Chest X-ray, PA view. Patient: 40 years old, sex F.
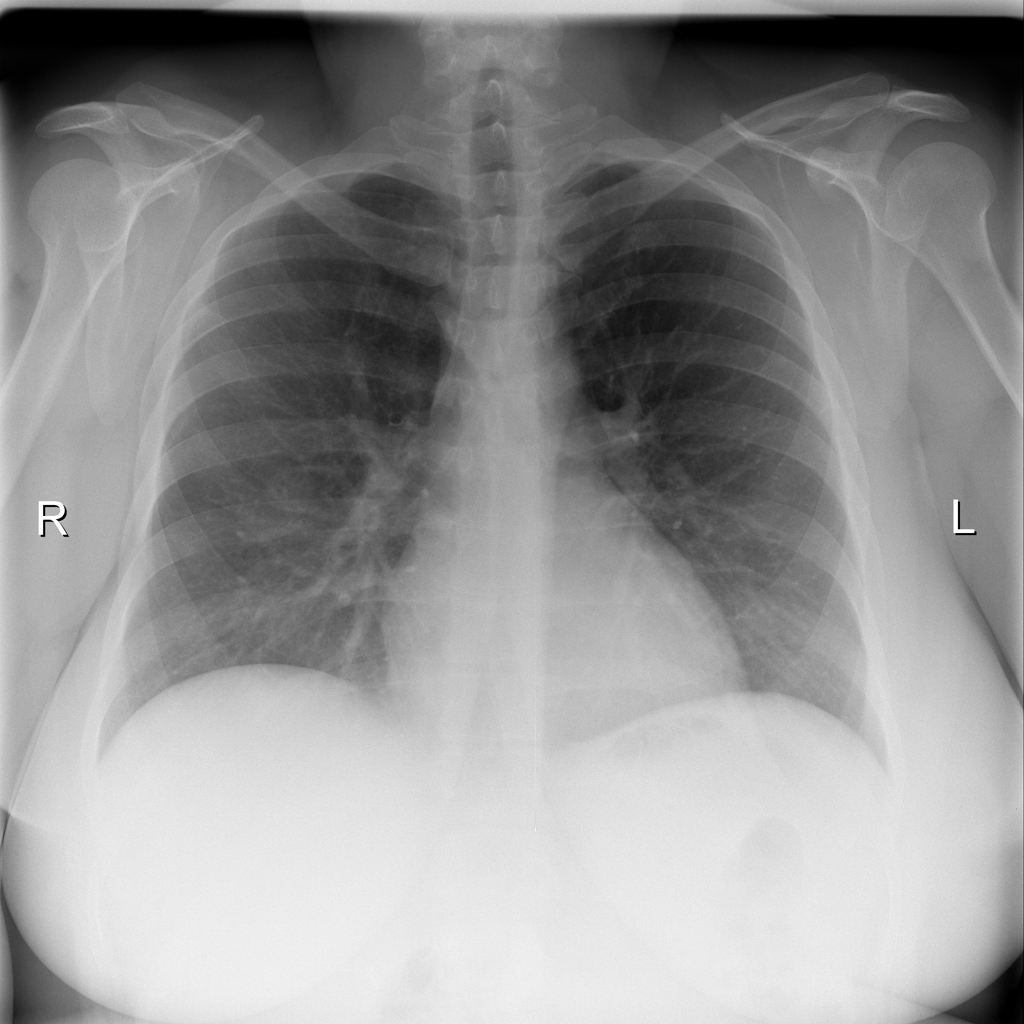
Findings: No Finding